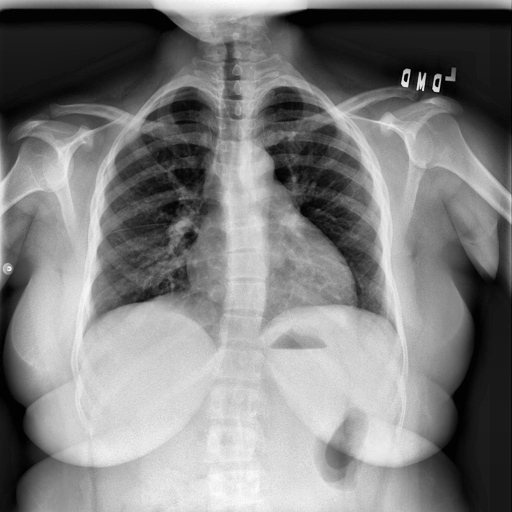
Finding: NORMAL